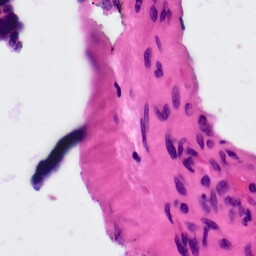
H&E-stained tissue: Ovarian